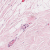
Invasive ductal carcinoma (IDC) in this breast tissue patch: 0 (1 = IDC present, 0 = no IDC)